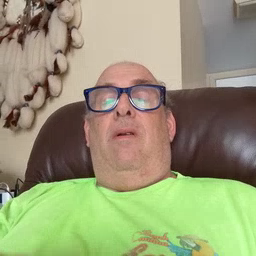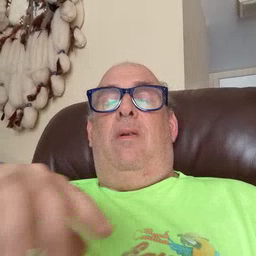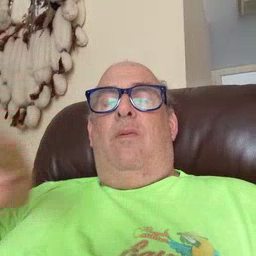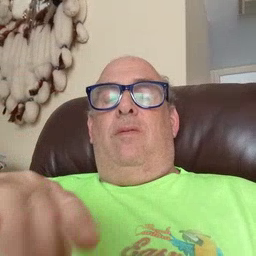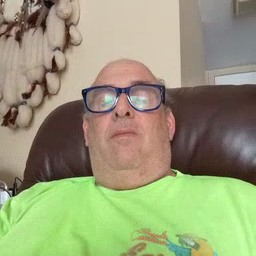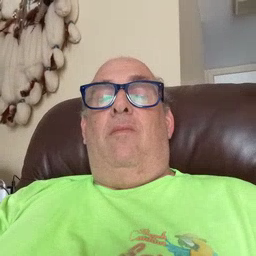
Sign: pool